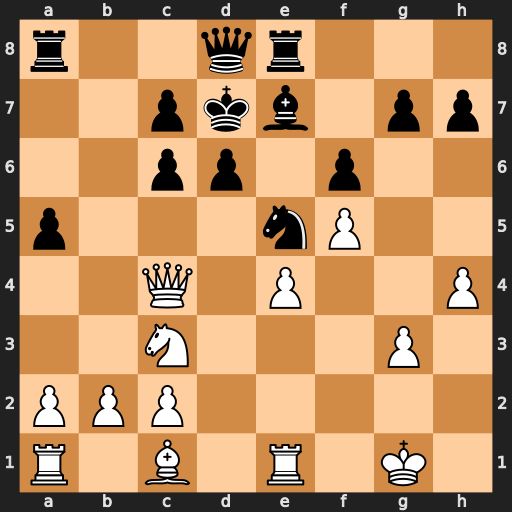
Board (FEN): r2qr3/2pkb1pp/2pp1p2/p3nP2/2Q1P2P/2N3P1/PPP5/R1B1R1K1
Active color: w
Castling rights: -
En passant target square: -
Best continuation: Qe6#